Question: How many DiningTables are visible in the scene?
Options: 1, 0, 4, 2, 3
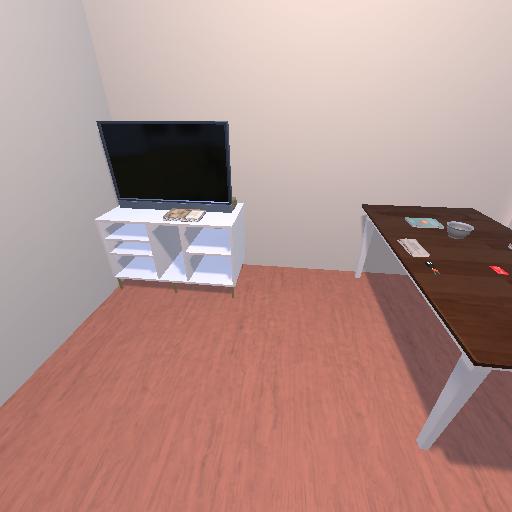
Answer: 1